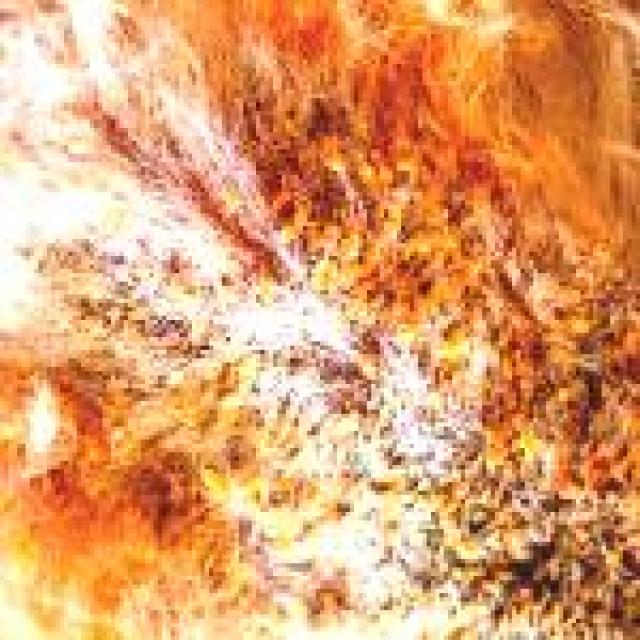
Canine fungal skin infection — characterized by alopecia, scaling, crusting, and circular lesions. Common agents include Malassezia and Candida species.